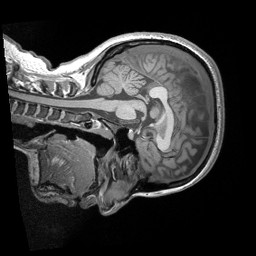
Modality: T1w
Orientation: sagittal
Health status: healthy